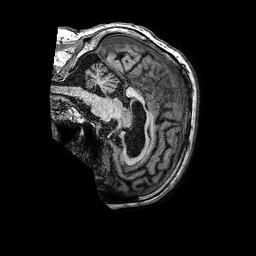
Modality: T1w
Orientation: sagittal
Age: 78
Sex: male
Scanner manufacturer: philips
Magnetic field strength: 3 T
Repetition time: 0.006775 s
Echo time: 0.003045 s